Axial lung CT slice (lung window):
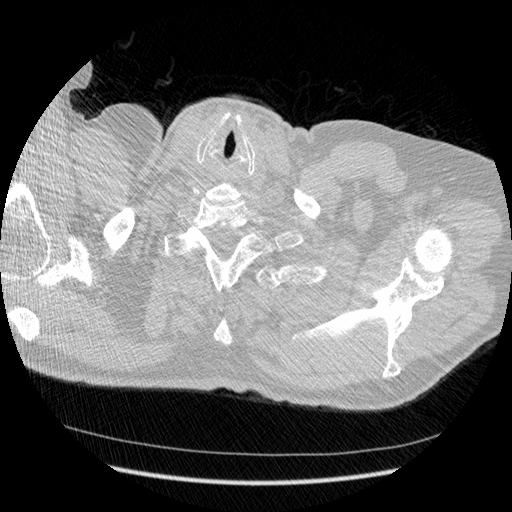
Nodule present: no